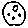
Label: moon